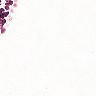
Metastatic tissue present: no